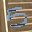
Label: 5